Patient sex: M
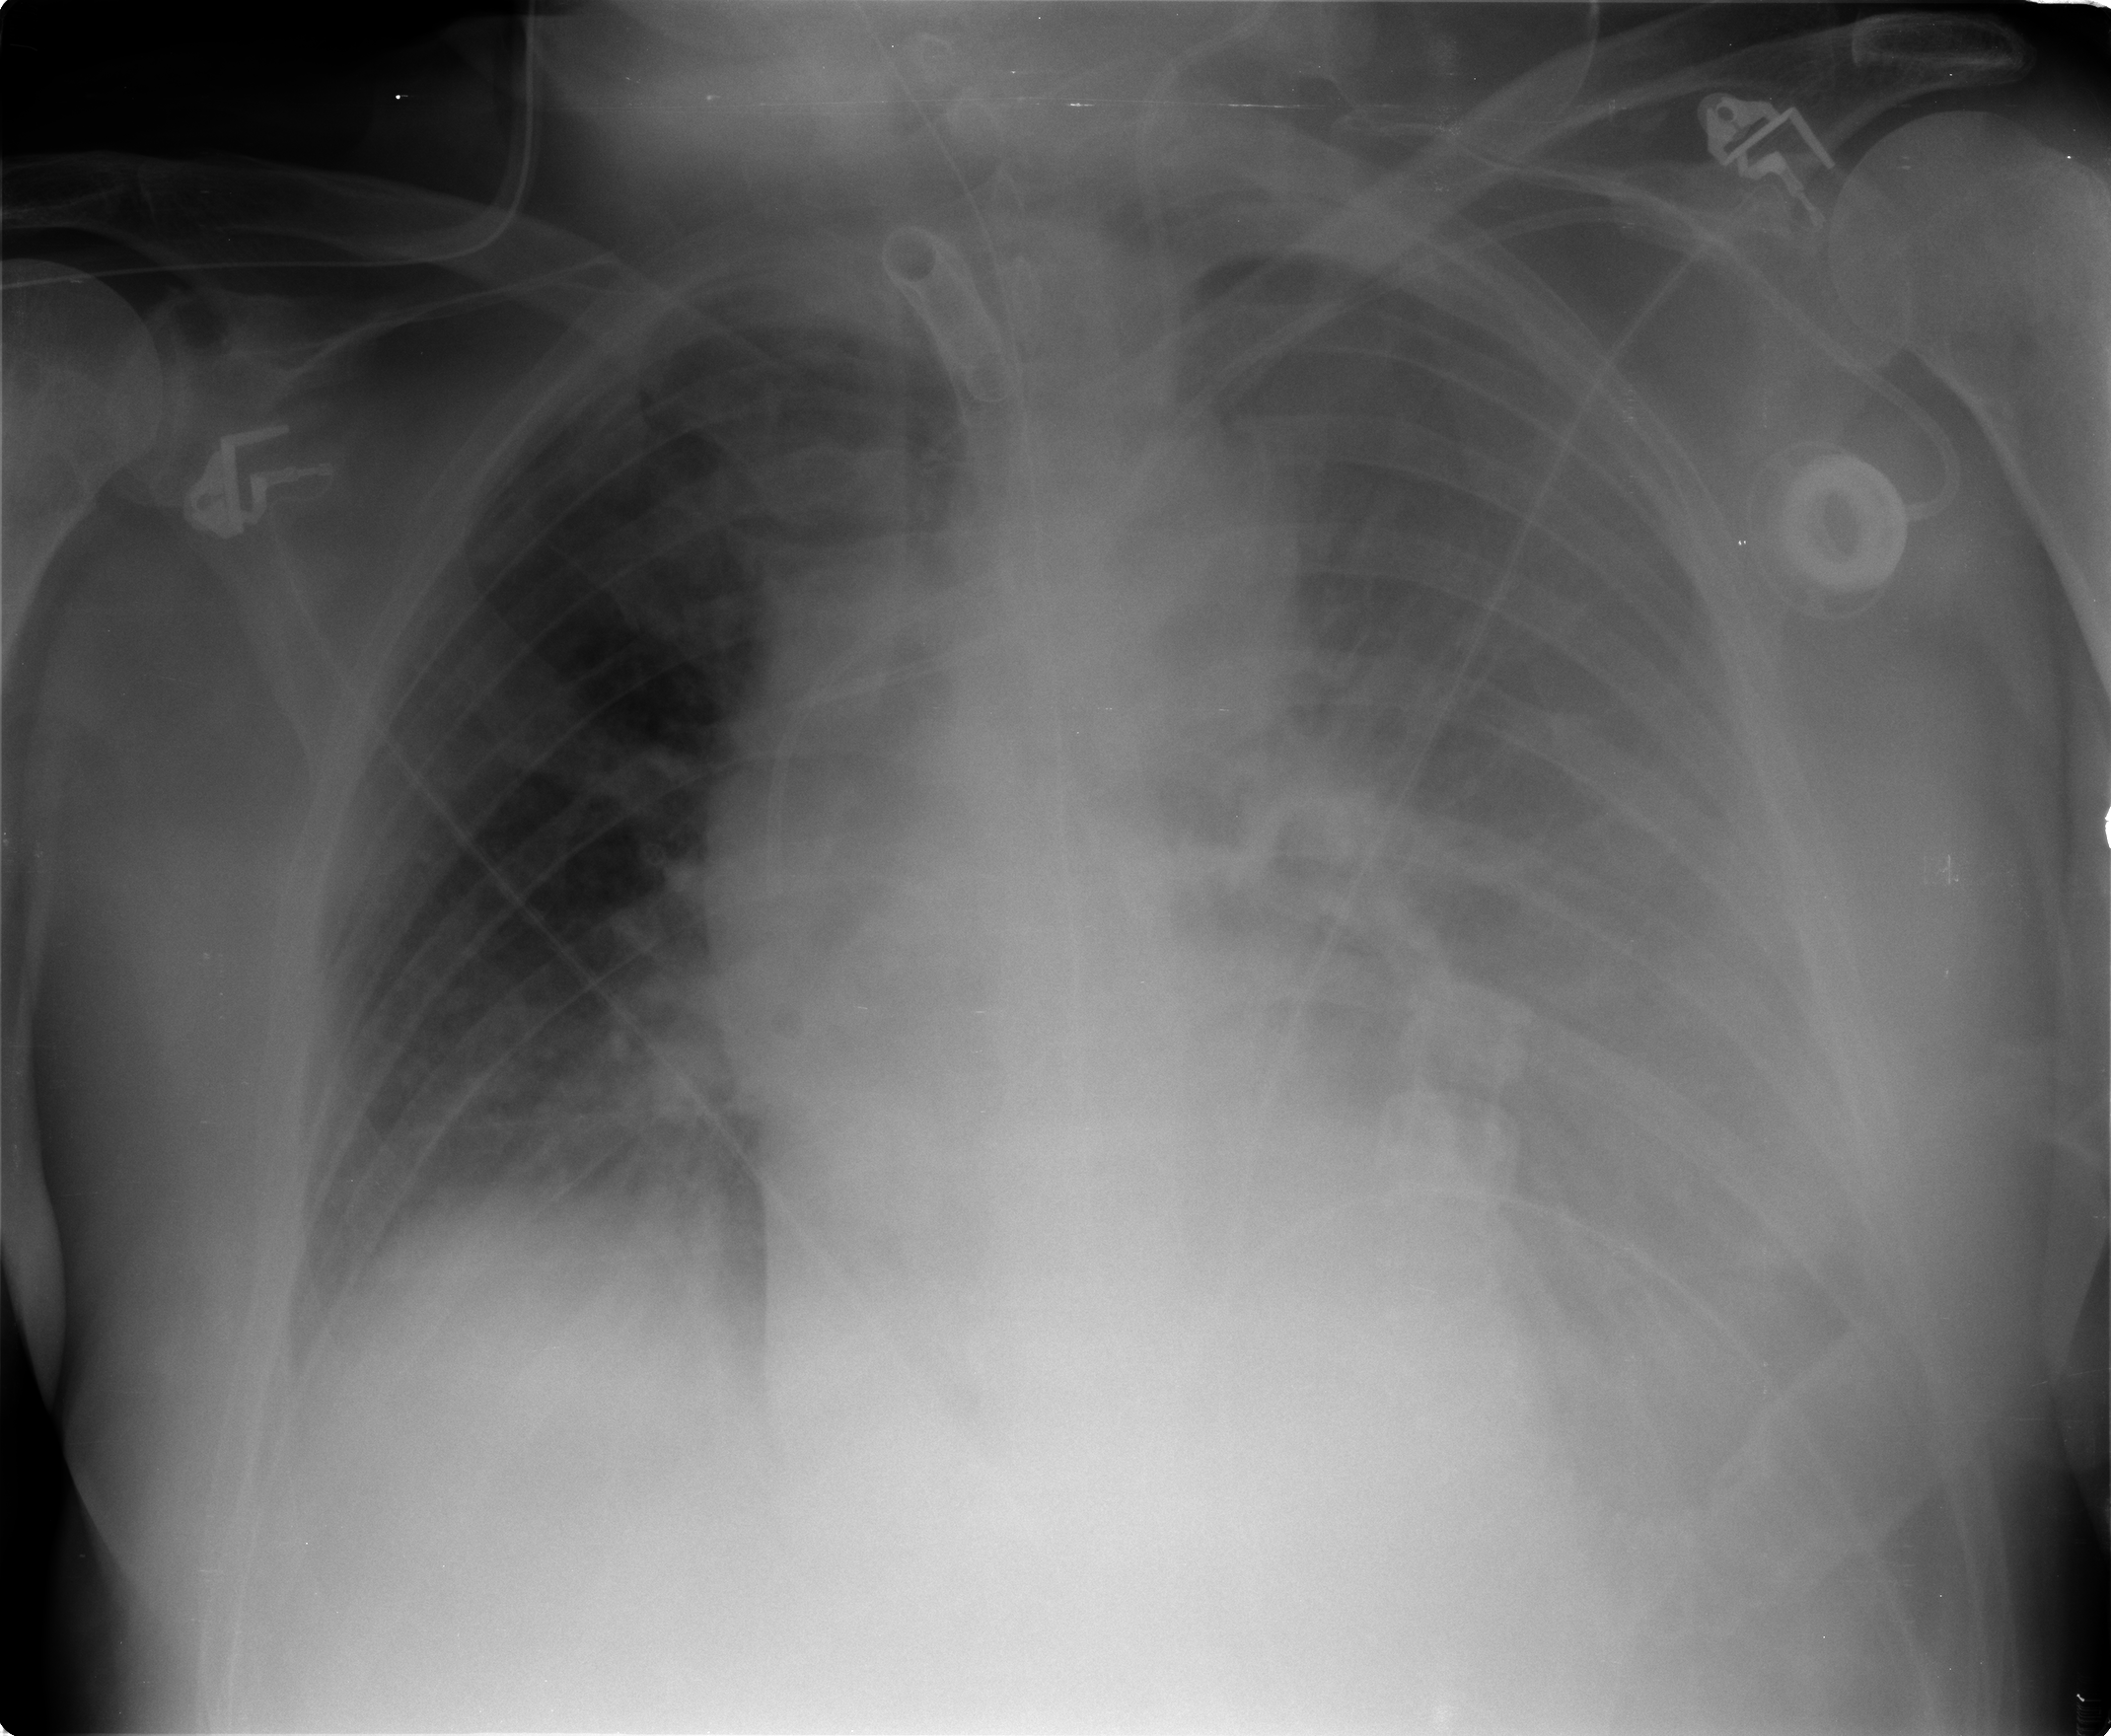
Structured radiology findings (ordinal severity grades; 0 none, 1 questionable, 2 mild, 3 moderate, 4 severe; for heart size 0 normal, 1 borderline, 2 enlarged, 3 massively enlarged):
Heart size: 0
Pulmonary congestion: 1
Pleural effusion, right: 1
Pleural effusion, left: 2
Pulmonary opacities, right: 1
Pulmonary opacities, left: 3
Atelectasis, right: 1
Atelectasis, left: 2